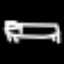
Label: bed